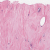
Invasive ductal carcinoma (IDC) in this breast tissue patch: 0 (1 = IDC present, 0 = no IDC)